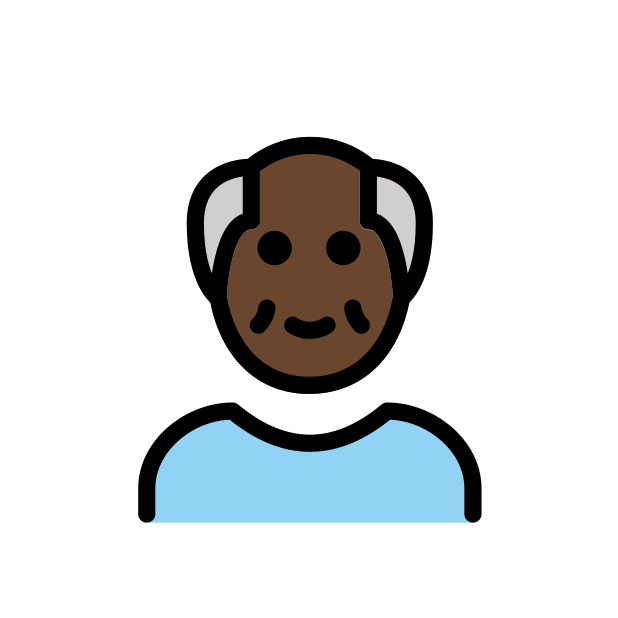
old man: dark skin tone